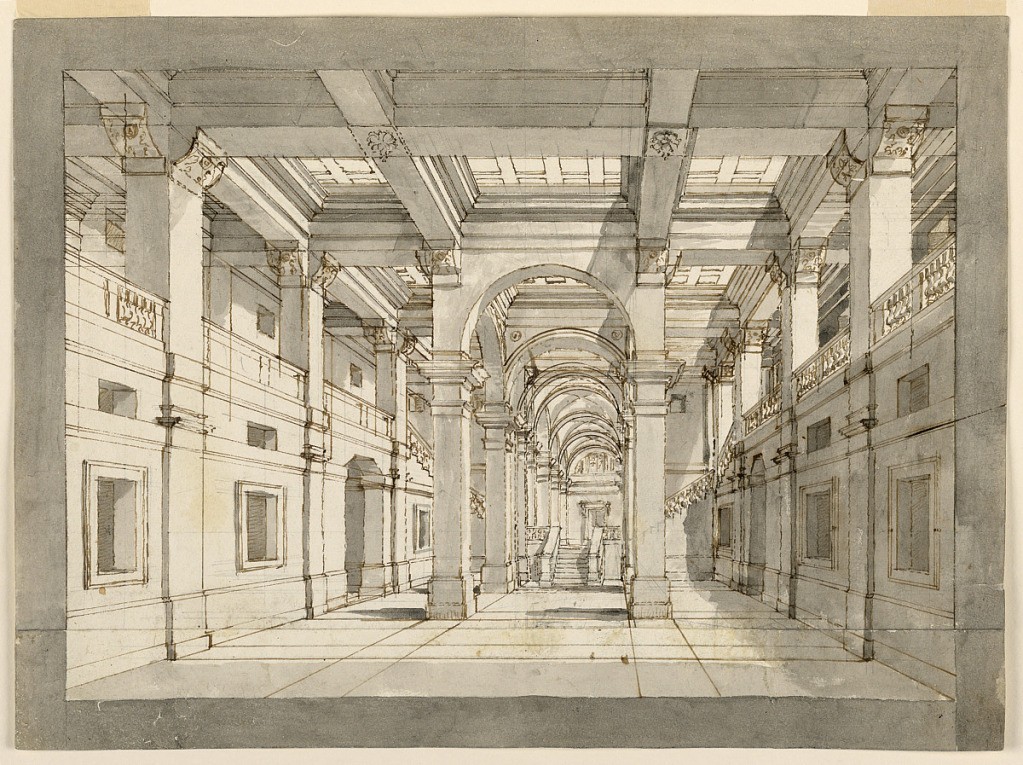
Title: Stage Design, Palace Interior
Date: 1815
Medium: Pen and brown ink, brush and sepia wash on paper
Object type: Drawing
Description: Horizontal rectangle. Interior of palace hall toward short side, here stairs are leading upward to galleries running below the ceiling on both long sides.